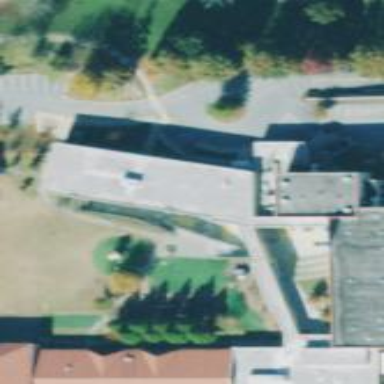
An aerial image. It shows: School building.